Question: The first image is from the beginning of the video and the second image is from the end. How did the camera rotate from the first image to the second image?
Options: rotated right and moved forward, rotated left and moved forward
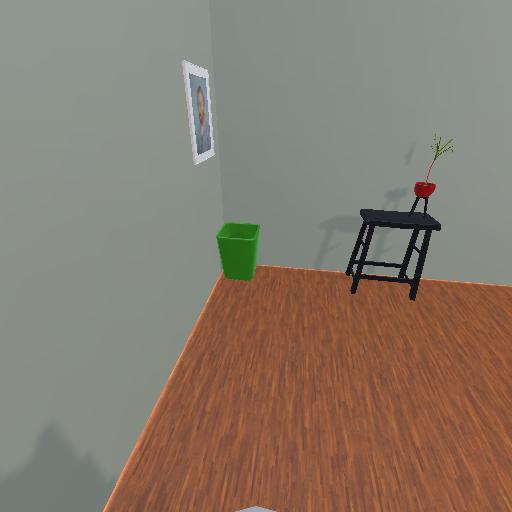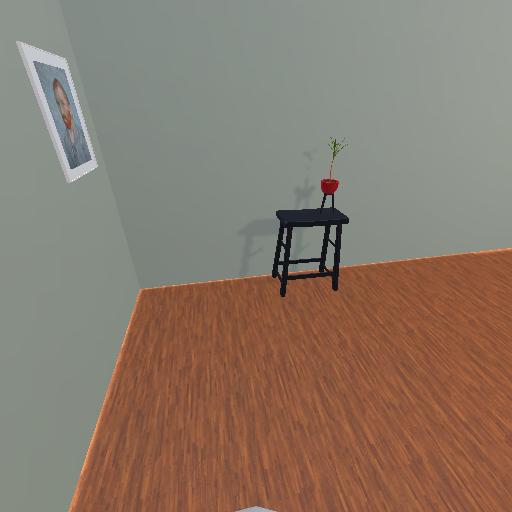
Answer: rotated right and moved forward